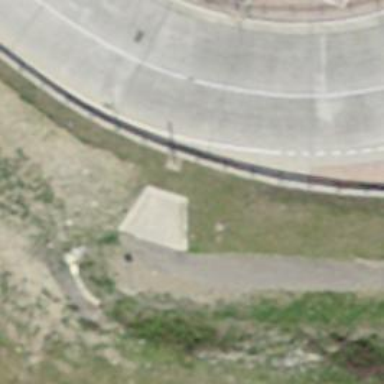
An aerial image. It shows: Footway with asphalt surface going through tunnel.